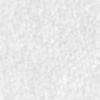
Label: no_change